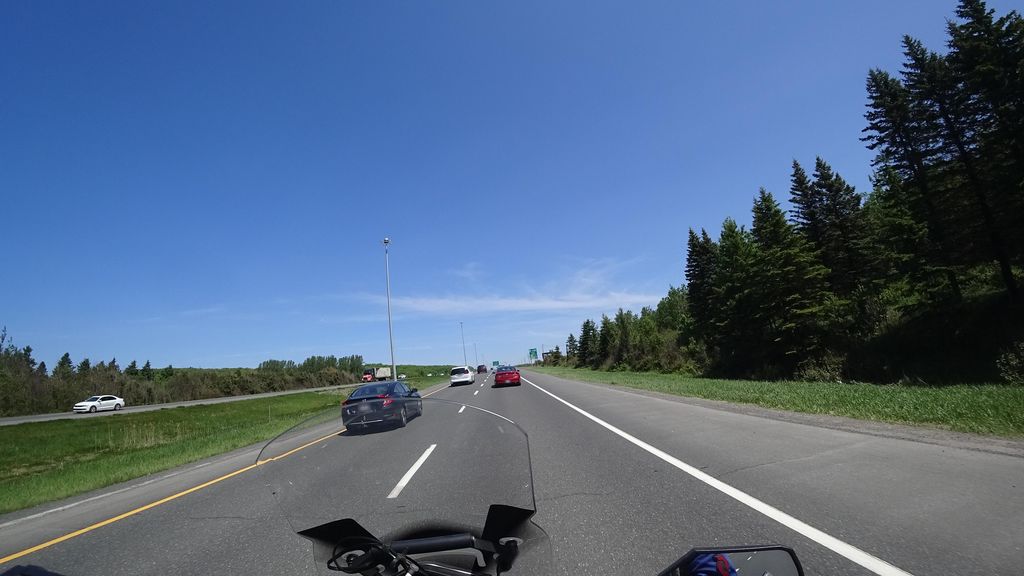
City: quebec_city